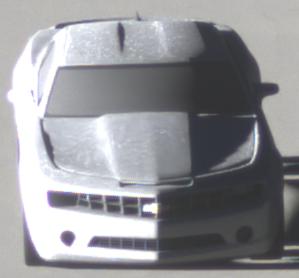
Make: Chevrolet
Model: Camaro Cabriolet 6.2 V8
Detailed model: Camaro (V) Coupé
Model produced from: 2011/09
Model produced until: 2014/02
Doors: 2
Color: white
Road condition: dry road
Daytime: sunrise or sunset
Contrast: high contrast